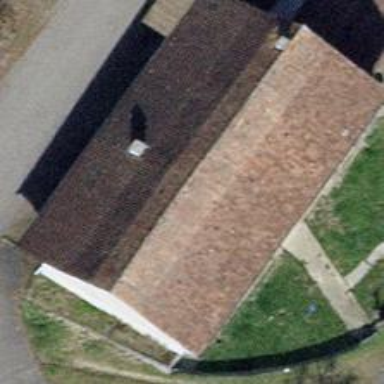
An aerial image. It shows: Gabled roof farm building.